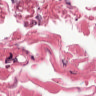
Metastatic tissue present: no